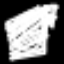
Label: hourglass